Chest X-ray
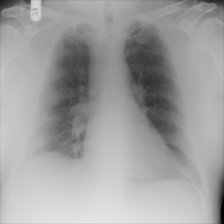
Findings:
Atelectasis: negative
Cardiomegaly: negative
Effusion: negative
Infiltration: negative
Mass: negative
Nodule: negative
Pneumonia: negative
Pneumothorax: negative
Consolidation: negative
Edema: negative
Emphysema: negative
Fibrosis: negative
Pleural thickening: negative
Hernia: negative